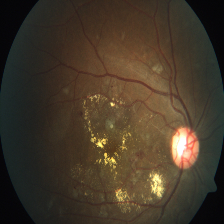
Diabetic retinopathy grade: Severe